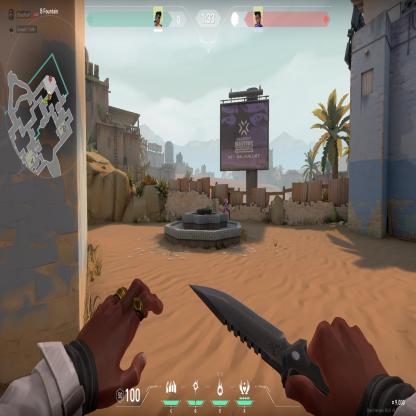
Label: enemy